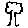
Label: tree